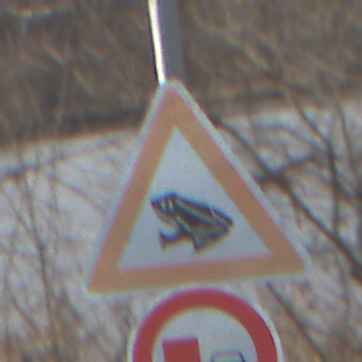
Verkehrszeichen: AmphibienwanderungRechts
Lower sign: UeberholverbotKraftfahrzeuge
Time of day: MorningAfternoon
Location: Outdoor (Nature)
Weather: PartlyCloudy
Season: NotSpecified
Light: Natural